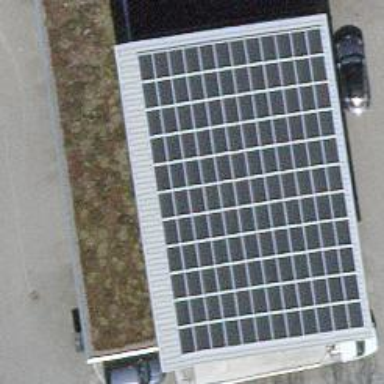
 consisting of solar photovoltaic panels."